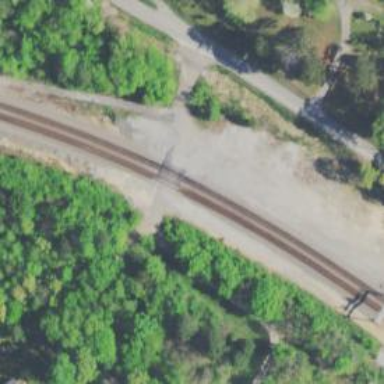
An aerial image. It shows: Railway level crossing.